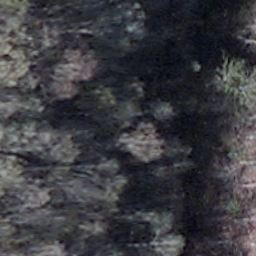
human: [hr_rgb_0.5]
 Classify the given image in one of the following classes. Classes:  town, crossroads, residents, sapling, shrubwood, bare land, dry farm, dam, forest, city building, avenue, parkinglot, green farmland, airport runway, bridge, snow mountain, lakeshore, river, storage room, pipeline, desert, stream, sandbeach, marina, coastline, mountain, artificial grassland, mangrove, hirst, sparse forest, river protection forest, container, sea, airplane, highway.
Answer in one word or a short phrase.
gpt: shrubwood